Question: I am wondering if it is possible to add some sort of a text shadow to the station plots to increase their contrast when overlaid on other fields. I am having a lot of trouble finding colors that work well when overlaid on visible satellite imagery <URL>

This is what I've gotten so far:
'''
stationplot_al = StationPlot(ax, data_als.lon.values, data_als.lat.values, clip_on=True,
transform=ccrs.PlateCarree(), fontsize=30)
stationplot_al.plot_parameter('NW', temp_al_c, color='mediumvioletred', weight='demibold')
stationplot_al.plot_parameter('SW', td_al_c, color='mediumvioletred', weight='demibold')
stationplot_al.plot_parameter('NE', data_als.mslp, formatter=lambda v: format(10 * v, '.0f')[-3:],color='orangered',fontsize=32, weight='demibold')
stationplot_al.plot_symbol('C', cf_al_all, sky_cover,color='mediumslateblue')
stationplot_al.plot_barb(u_al, v_al,length=11,linewidth=3.5,barbcolor='mediumslateblue')
'''
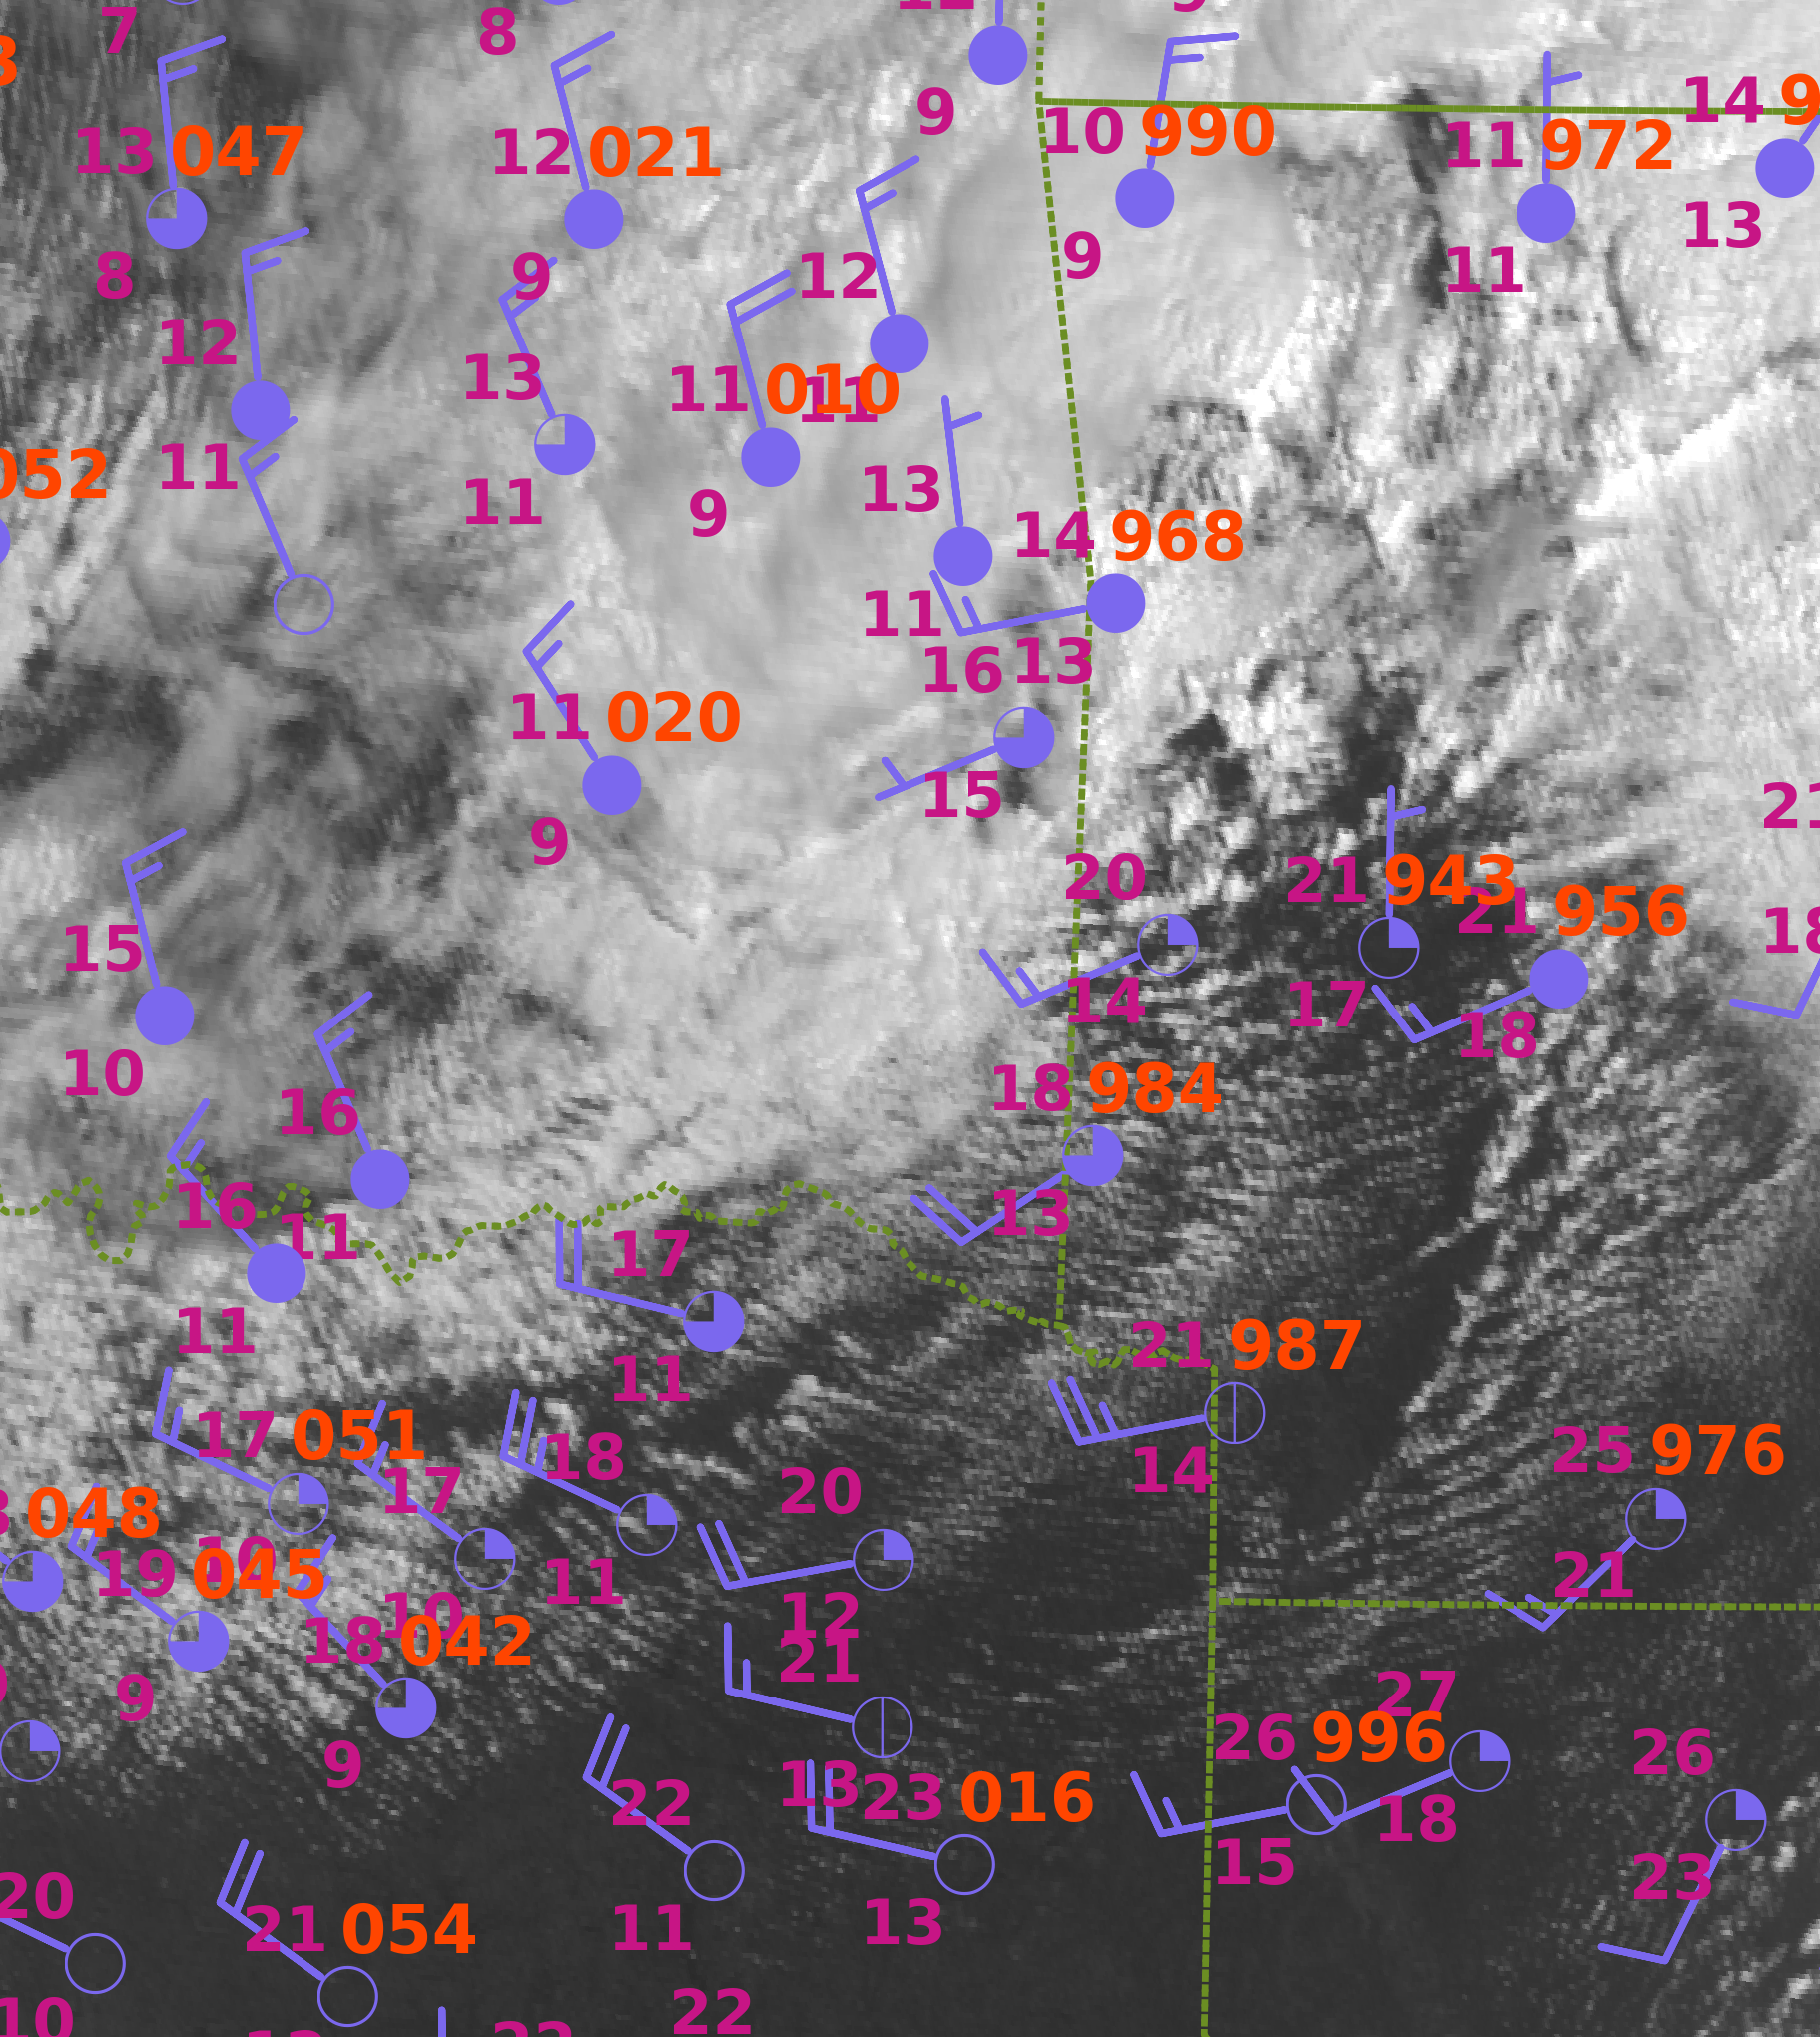
Answer: You can, using a feature from matplotlib called <URL> Path effects allow adding some rendering effects to the paths drawn out by text, lines, etc. There is an option to use a shadow, but I think for this case outlining does the trick:
'''
import matplotlib.patheffects as mpatheffects
outline = [mpatheffects.withStroke(linewidth=1, foreground='black')]
stationplot_al.plot_parameter('NW', temp_al_c, color='mediumvioletred',
weight='semibold', path_effects=outline)
'''
Note that matplotlib expects to be passed a list of effects in the 'path_effects' parameter. You can use the 'linewidth' and 'foreground' parameters to control the width and color of the outline, respectively.